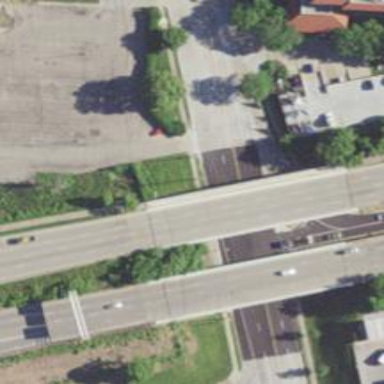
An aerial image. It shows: Viaduct bridge over motorway with separate sidewalk.